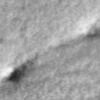
Label: no_change